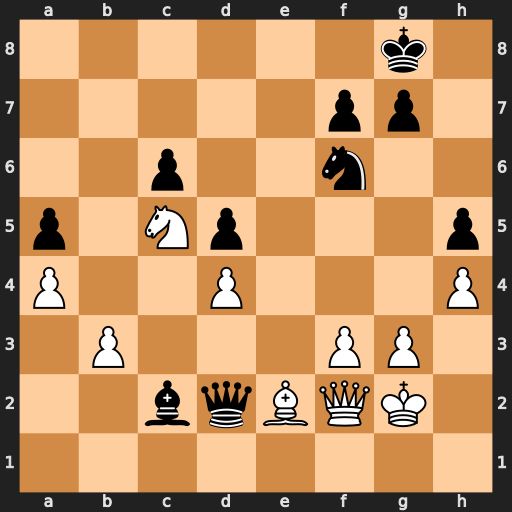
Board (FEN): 6k1/5pp1/2p2n2/p1Np3p/P2P3P/1P3PP1/2bqBQK1/8
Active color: w
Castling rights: -
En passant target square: -
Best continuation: Bd3 Qxf2+ Kxf2